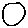
Label: circle